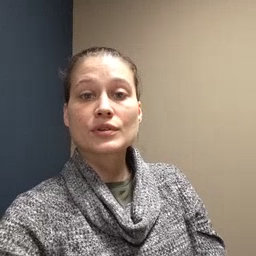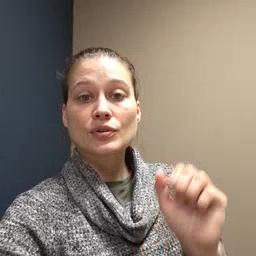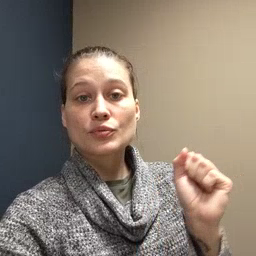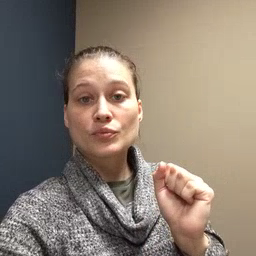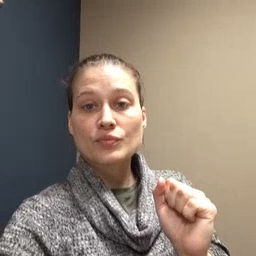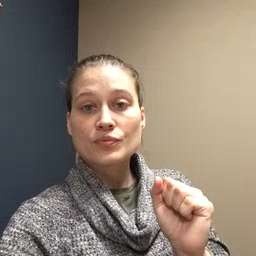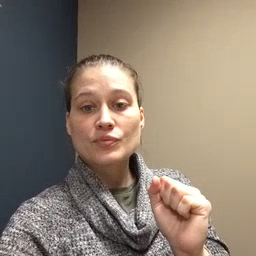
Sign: refrigerator